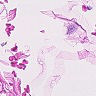
Metastatic tissue present: no